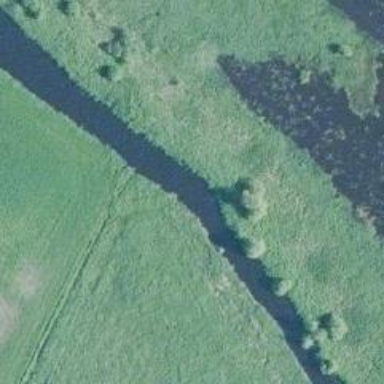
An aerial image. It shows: Beautiful river scene.